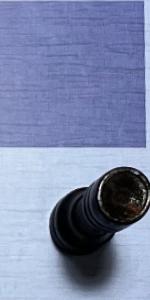
Label: Rook_Black